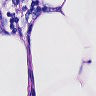
Metastatic tissue present: no